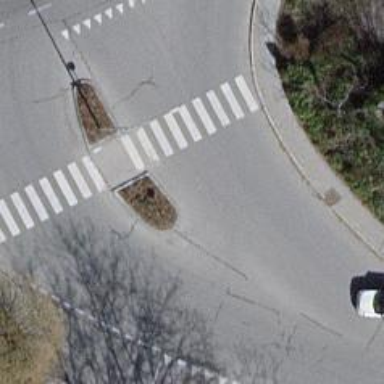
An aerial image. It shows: Uncontrolled zebra crossing with white island in the middle.